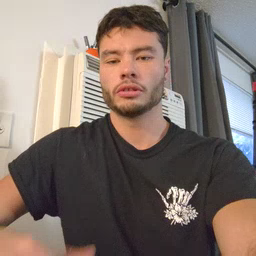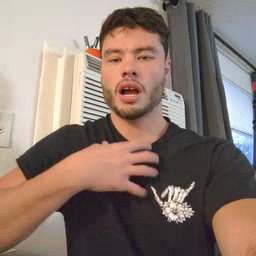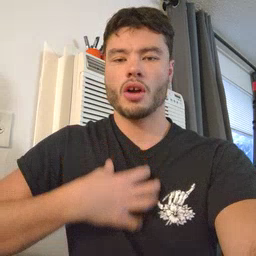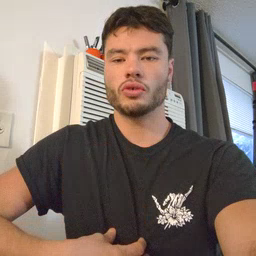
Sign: hungry